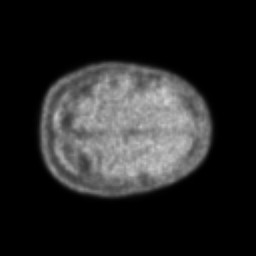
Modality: PET
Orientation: axial
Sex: female
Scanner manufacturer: ge